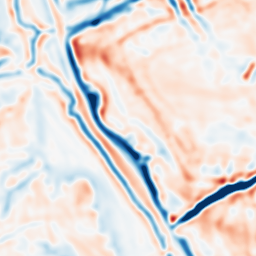
Category: multiscale
Decomposition family: dog
Decomposition parameters: sigma_low: 3
sigma_high: 5
Upsampling method: quadratic
Upsampling parameters: scale: 2
Upsampling scale: 2